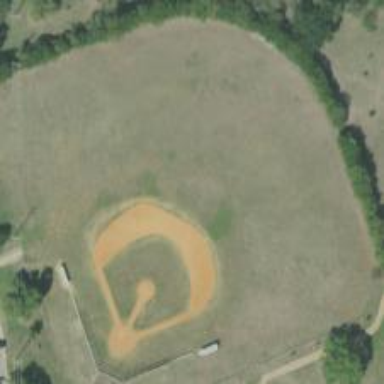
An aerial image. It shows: Baseball pitch for leisure land.